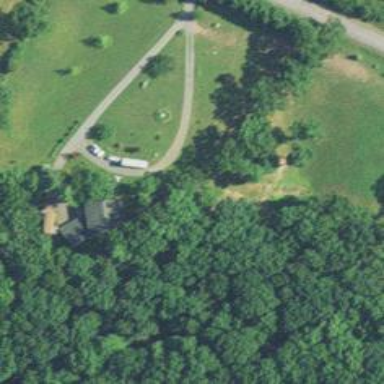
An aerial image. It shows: Driveway.